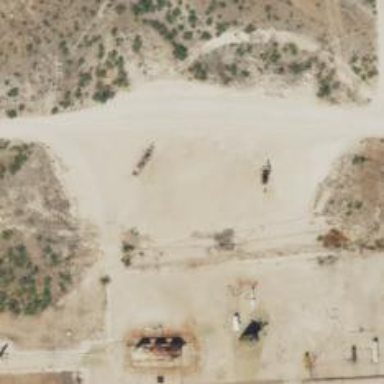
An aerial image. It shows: Petroleum well.